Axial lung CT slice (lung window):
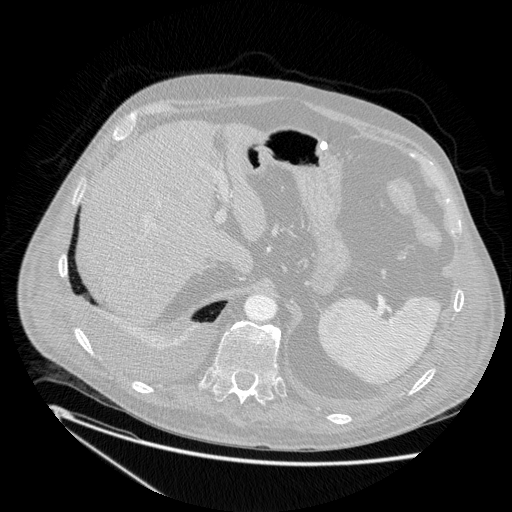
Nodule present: no